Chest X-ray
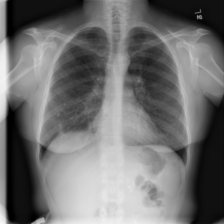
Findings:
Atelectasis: negative
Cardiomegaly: negative
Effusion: negative
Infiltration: negative
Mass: negative
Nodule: negative
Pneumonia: negative
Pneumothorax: positive
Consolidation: negative
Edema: negative
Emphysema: negative
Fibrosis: negative
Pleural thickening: negative
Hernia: negative